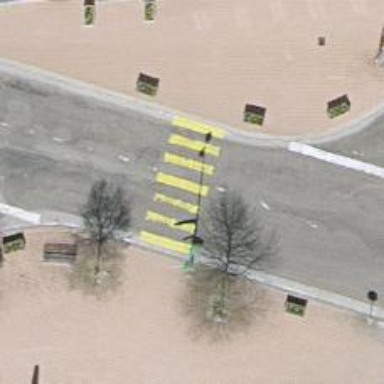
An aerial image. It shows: Zebra crossing on the road.